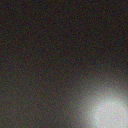
Screen state: off